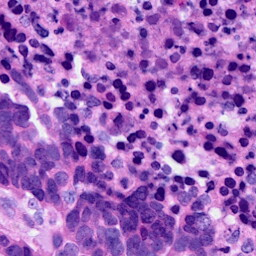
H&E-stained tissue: Ovarian